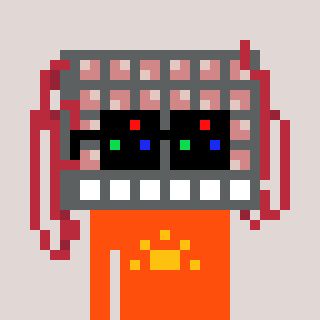
a pixel art character with square black sunglasses, a turing-shaped head and a orange-colored body on a warm background